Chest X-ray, PA view. Patient: 42 years old, sex F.
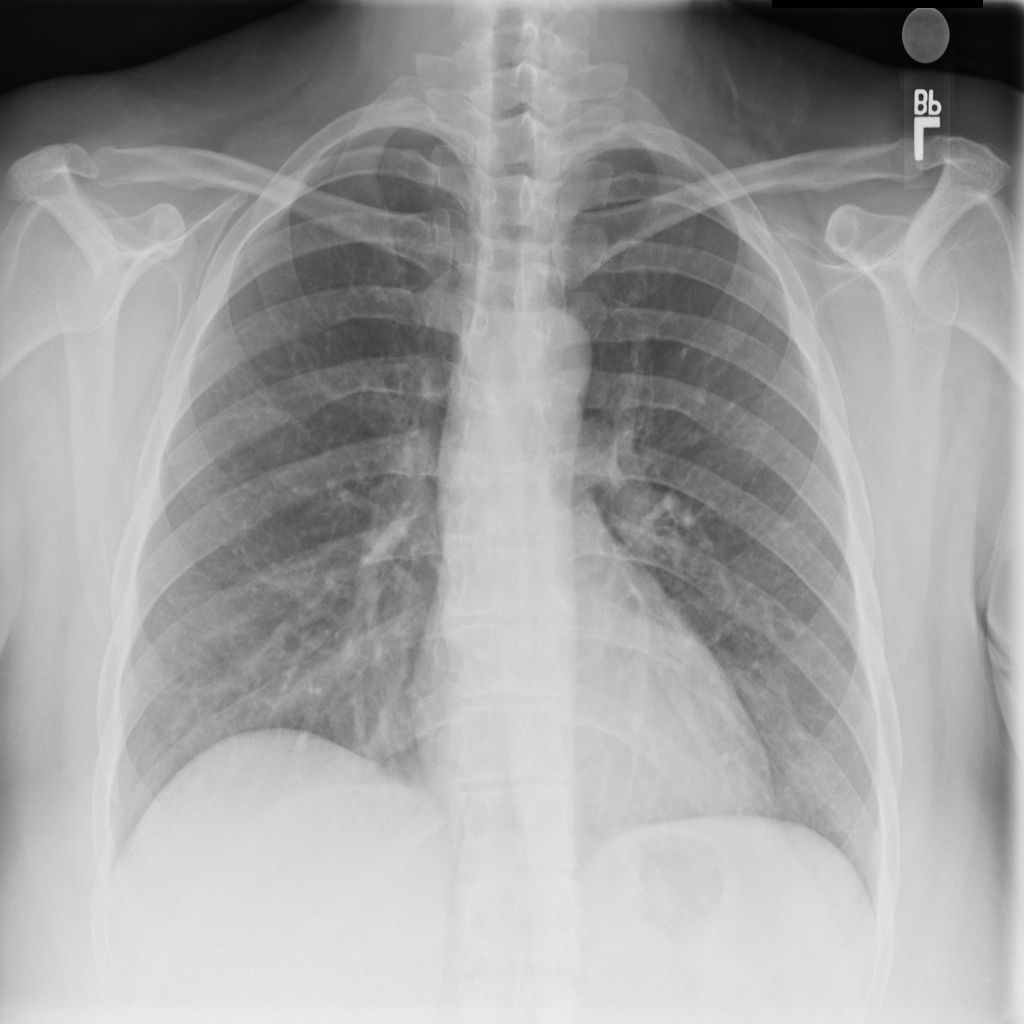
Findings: No Finding